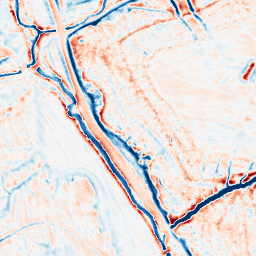
Category: edge_preserving
Decomposition family: bilateral
Decomposition parameters: d: 15
sigma_color: 25
sigma_space: 25
Upsampling method: lanczos
Upsampling parameters: scale: 8
Upsampling scale: 8